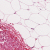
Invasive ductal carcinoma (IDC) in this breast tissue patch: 0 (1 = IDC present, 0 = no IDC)